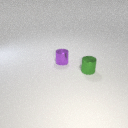
small purple metal cylinder behind small green metal cylinder